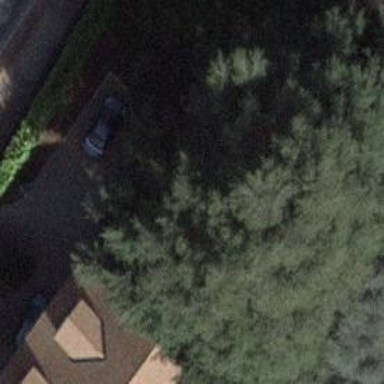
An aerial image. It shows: Evergreen tree with needle-leaved leaves.